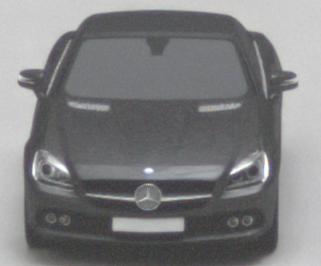
Make: Mercedes-Benz
Model: SLK 200
Detailed model: SLK-Class (172)
Model produced from: 2011/03
Model produced until: 2015/04
Doors: 2
Color: gray
Road condition: dry road
Daytime: midday
Contrast: medium contrast